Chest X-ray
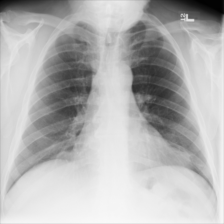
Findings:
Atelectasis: negative
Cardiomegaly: negative
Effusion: negative
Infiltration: negative
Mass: positive
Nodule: negative
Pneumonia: negative
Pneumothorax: negative
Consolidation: negative
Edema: negative
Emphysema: negative
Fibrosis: negative
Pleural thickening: negative
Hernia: negative